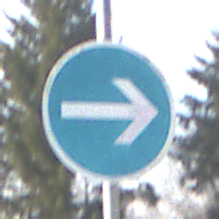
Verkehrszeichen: VorgeschriebeneFahrtrichtungHierRechts
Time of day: Midday
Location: Outdoor (Suburban)
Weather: PartlyCloudy
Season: NotSpecified
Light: Natural